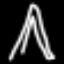
Label: The Eiffel Tower